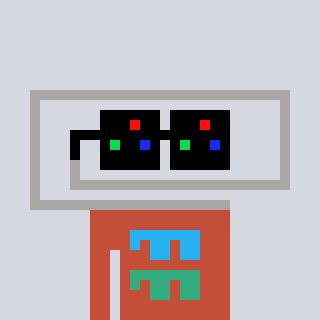
a pixel art character with square black sunglasses, a paperclip-shaped head and a rust-colored body on a cool background